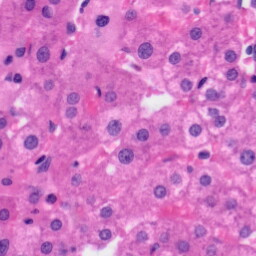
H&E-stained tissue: Liver